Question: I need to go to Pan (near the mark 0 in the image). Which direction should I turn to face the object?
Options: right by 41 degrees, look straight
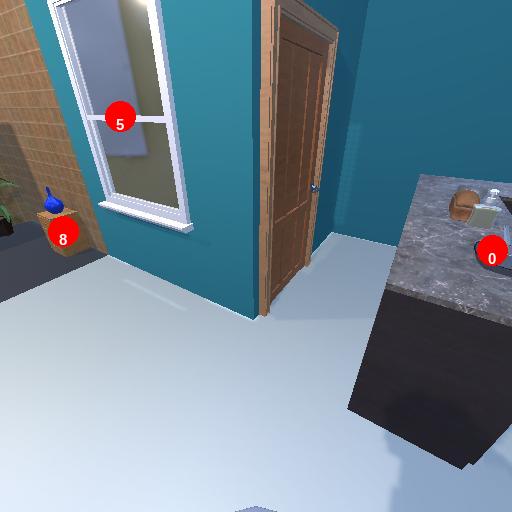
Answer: right by 41 degrees